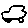
Label: car